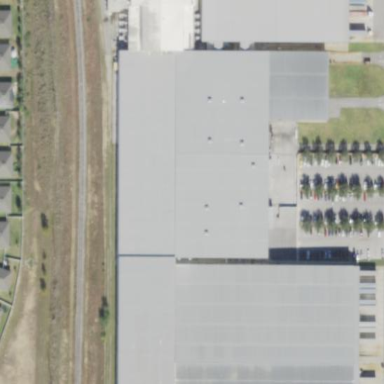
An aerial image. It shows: Industrial building with works.